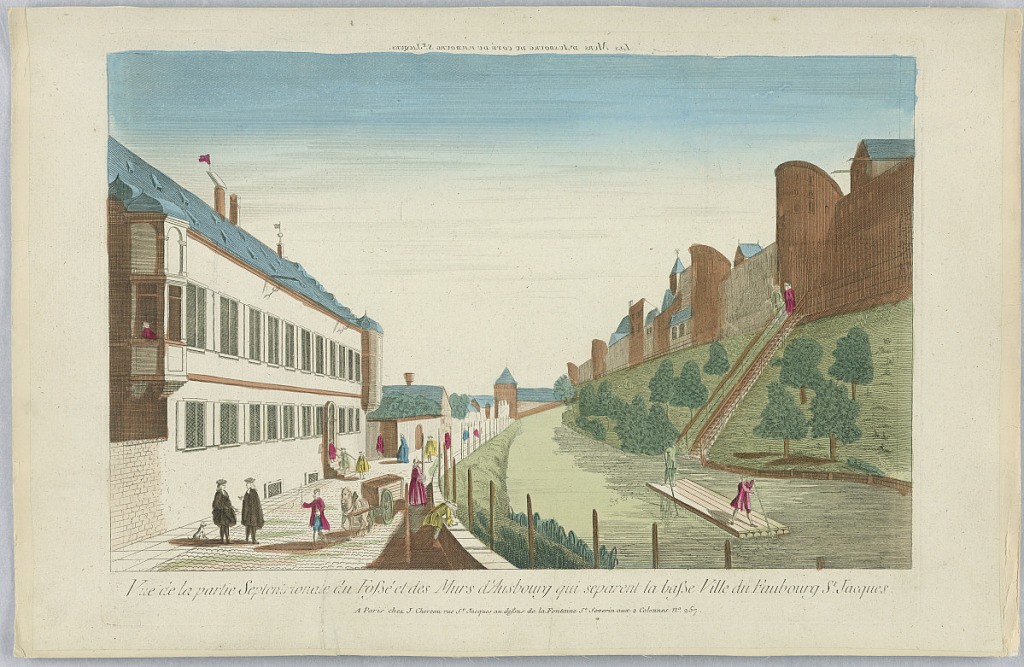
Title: Peep-Show Print
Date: mid-18th century
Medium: Engraving and brush and wash on paper
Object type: Print
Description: Peep-show print